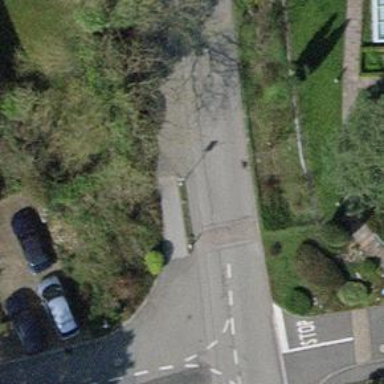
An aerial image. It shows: Traffic calming feature called choker.